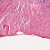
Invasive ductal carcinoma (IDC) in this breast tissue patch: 1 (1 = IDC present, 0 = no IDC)